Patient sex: F
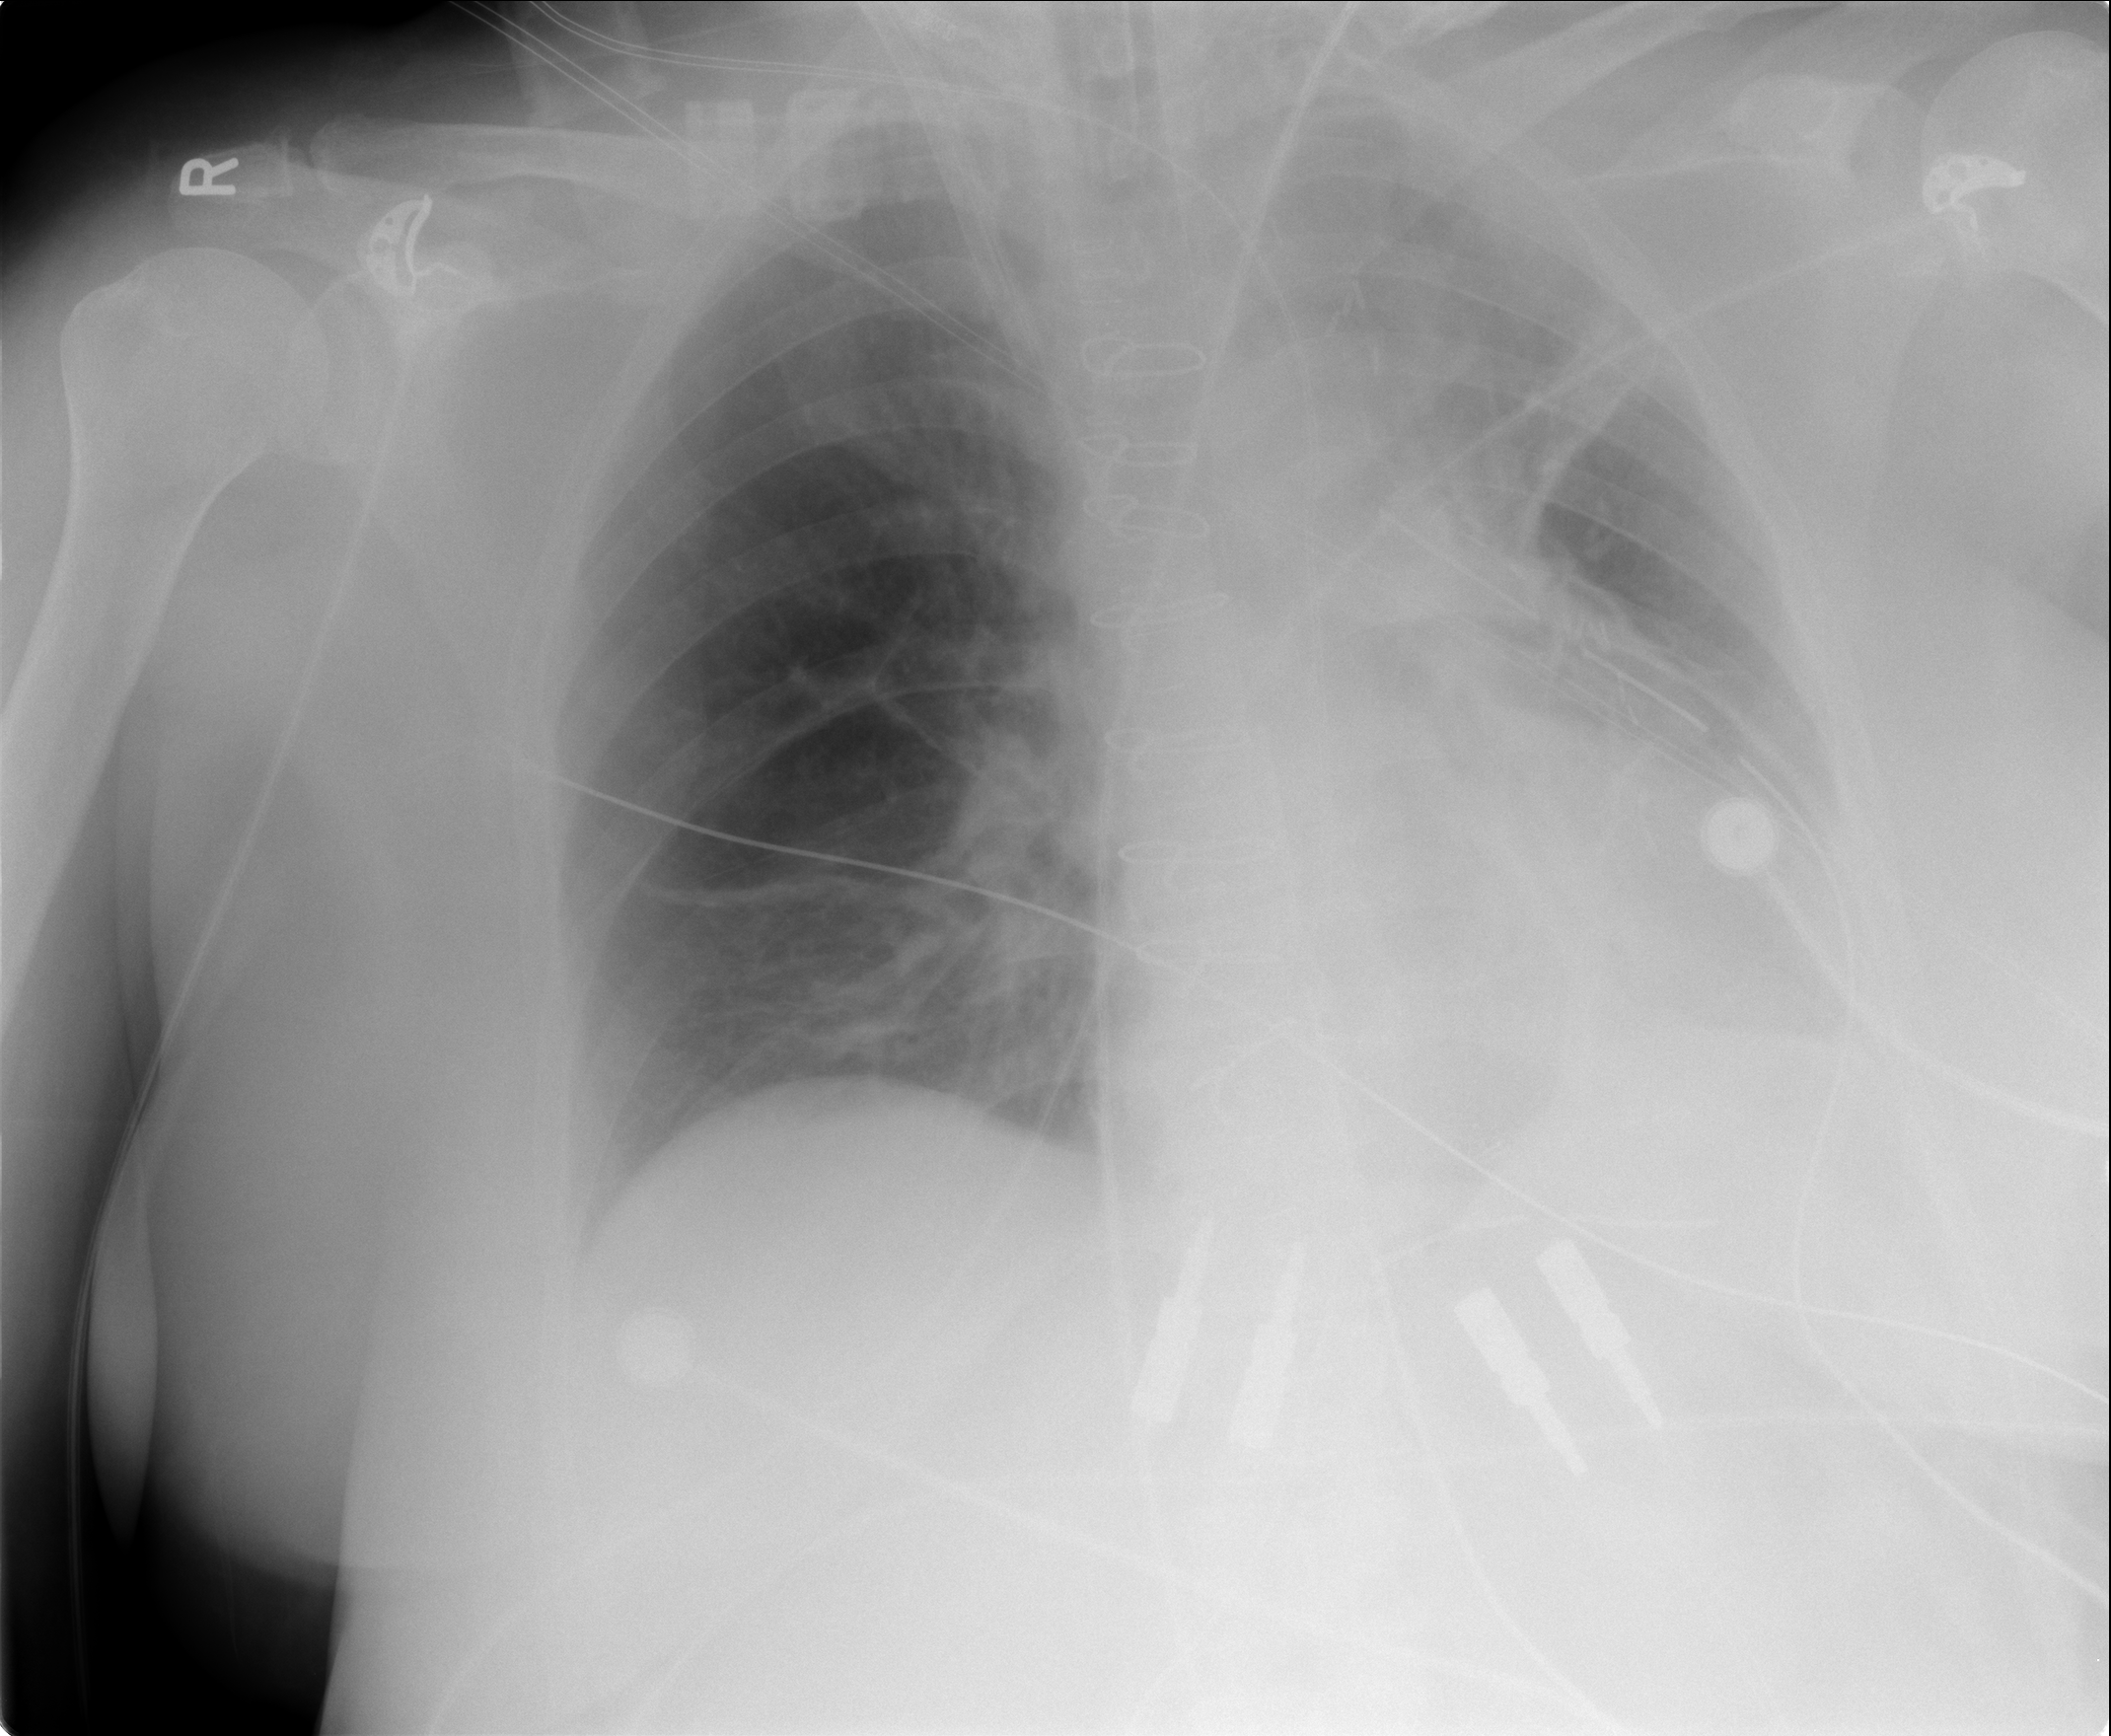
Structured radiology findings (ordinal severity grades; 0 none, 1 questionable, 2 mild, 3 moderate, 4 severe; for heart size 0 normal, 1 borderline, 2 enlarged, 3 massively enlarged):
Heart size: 0
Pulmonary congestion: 2
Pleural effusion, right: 0
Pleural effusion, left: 2
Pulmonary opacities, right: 0
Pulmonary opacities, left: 2
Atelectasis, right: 0
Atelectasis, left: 3